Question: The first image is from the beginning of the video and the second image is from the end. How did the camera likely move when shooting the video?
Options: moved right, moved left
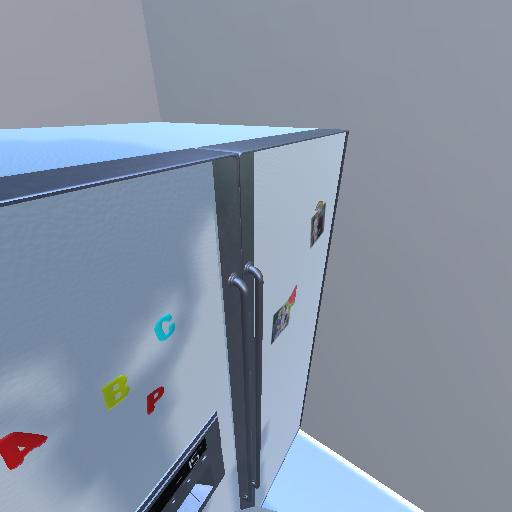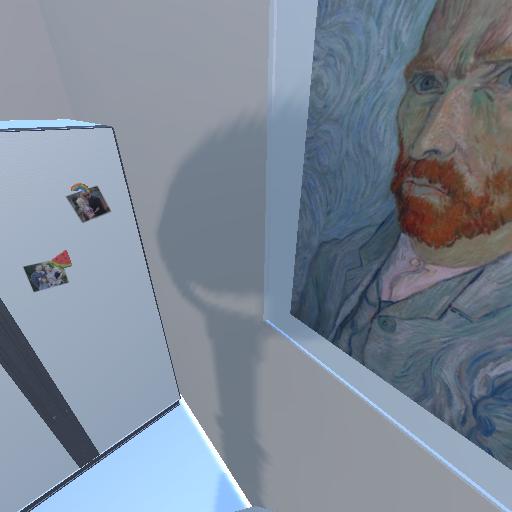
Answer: moved right